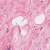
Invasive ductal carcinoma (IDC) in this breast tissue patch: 0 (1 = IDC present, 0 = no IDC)